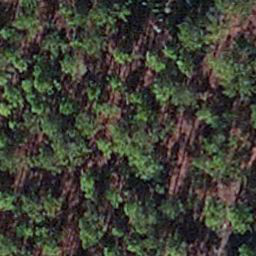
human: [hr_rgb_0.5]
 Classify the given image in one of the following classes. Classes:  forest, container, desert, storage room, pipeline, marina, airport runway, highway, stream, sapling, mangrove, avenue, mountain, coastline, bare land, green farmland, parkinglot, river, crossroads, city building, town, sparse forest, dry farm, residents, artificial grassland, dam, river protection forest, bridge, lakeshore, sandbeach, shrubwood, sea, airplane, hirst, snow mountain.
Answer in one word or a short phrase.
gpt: sapling